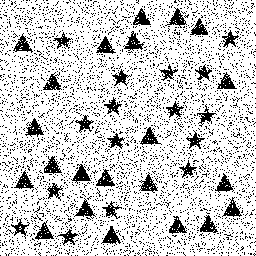
Squares: 0
Triangles: 22
Stars: 16
Total shapes: 38